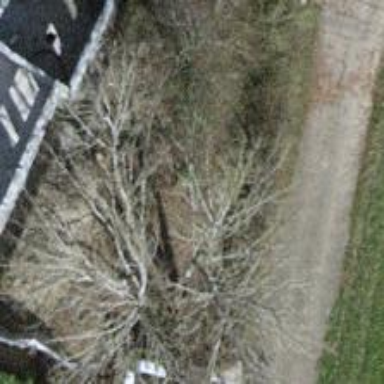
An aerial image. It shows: Broadleaved tree in natural setting.